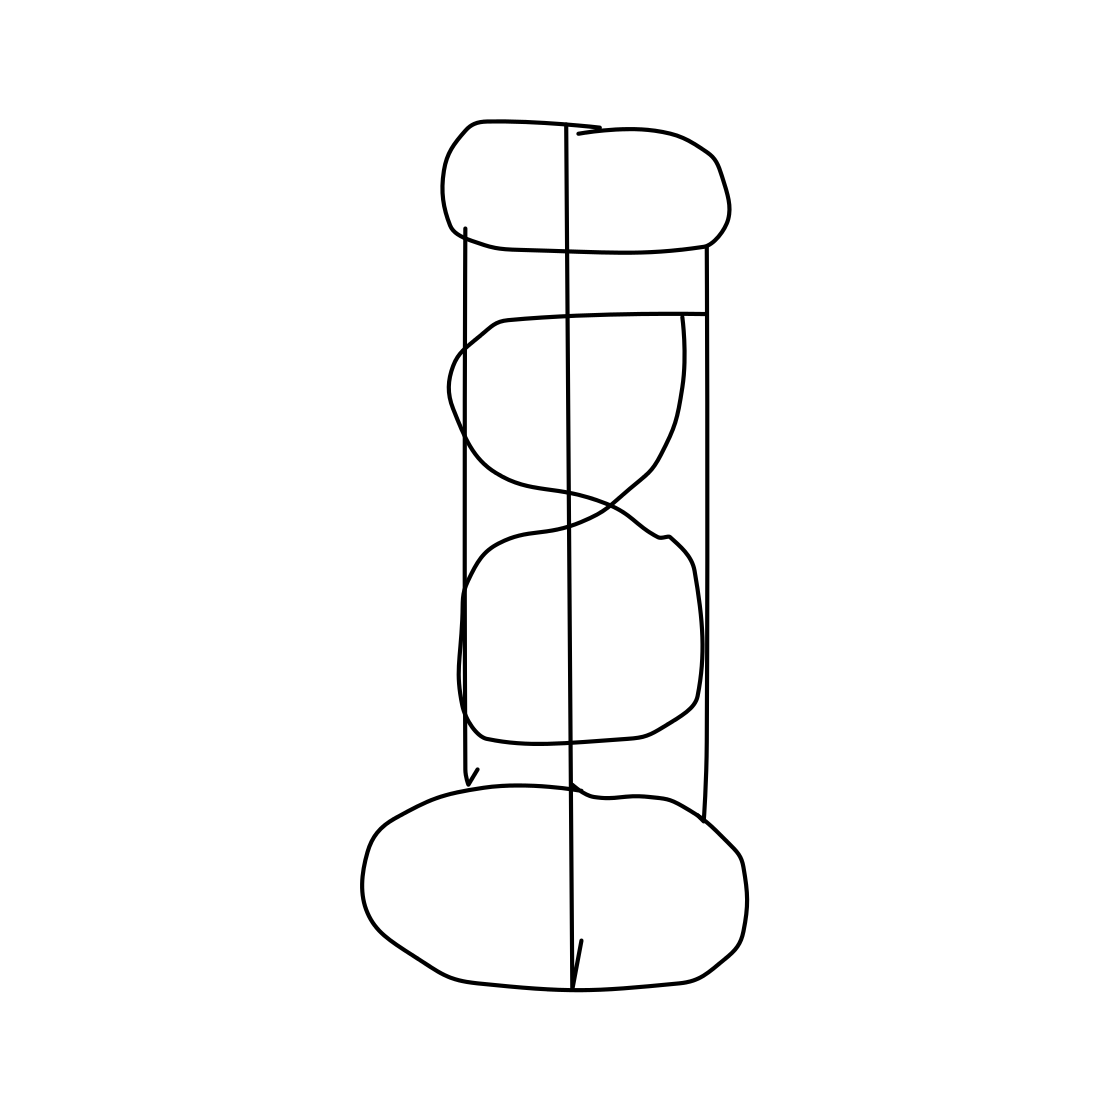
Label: hourglass